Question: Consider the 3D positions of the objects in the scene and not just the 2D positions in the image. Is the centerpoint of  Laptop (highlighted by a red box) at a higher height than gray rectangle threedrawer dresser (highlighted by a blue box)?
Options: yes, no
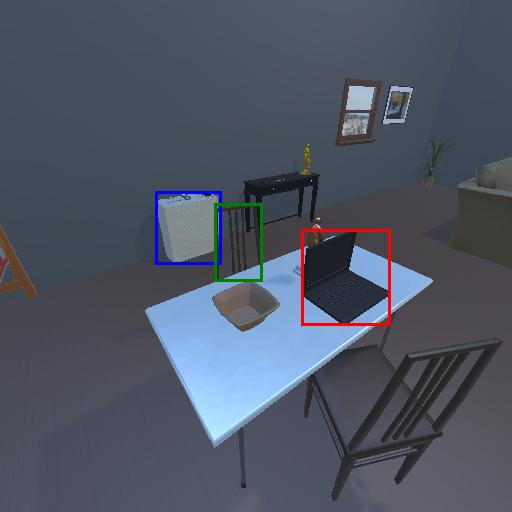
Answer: yes